Question: Can anyone give an idea on how to make this table?

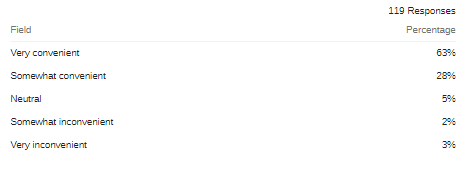
Answer: Use egin{table} [...] \end{table}
Here is a minimal working example:
'''
egin{table}
\centering
egin{tabular}{l r}
& 119 Responses\
Field & Percentage \
\hline
Very convenient & 63\% \
Sowewhat convenient & 28\% \
Neutral & 5\% \
Somewhat inconvenient & 2\% \
Very inconvenient & 3\% \
\end{tabular}
\end{table}
\end{document}
'''
It looks like this:
<URL>